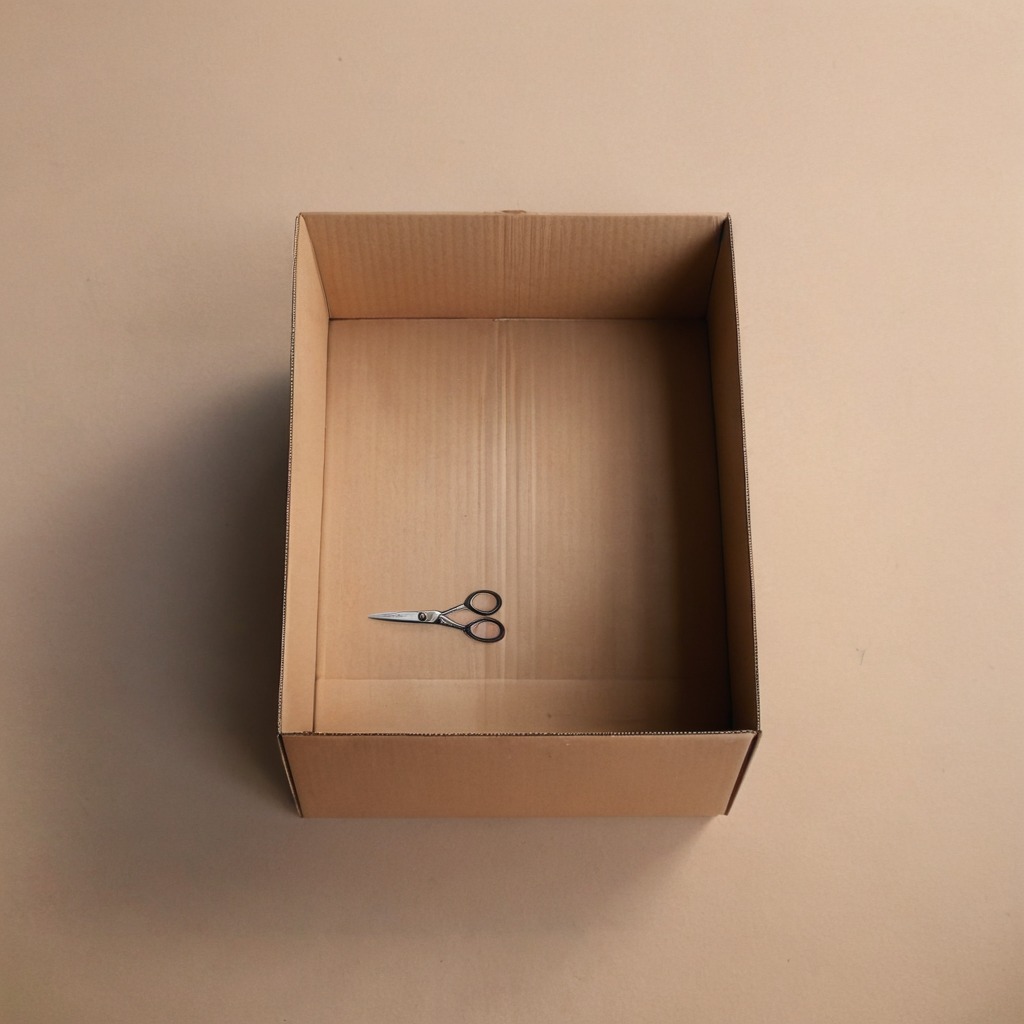
A scissor is lying on a clean dry cardboard box surface in an outdoor workshop during daytime bright natural light soft shadows slightly creased but